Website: home-depot
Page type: customer-info-address
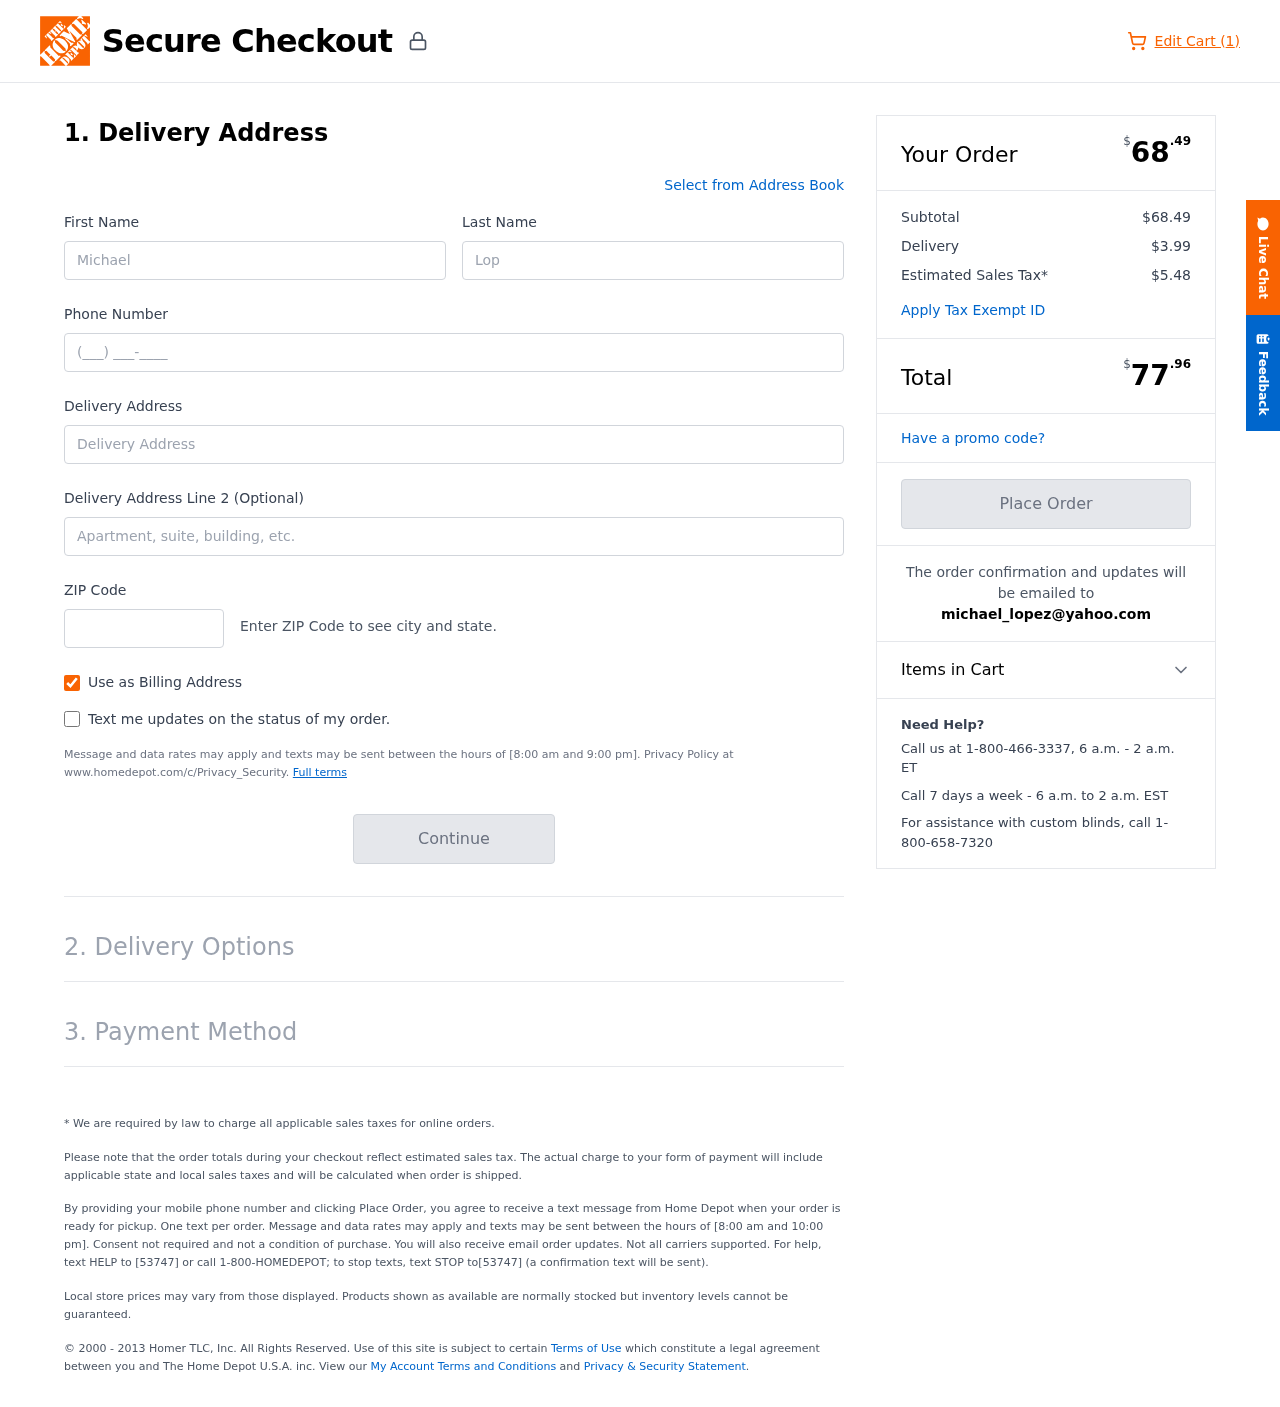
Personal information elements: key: PII_EMAIL
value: michael_lopez@yahoo.com
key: PII_FIRSTNAME
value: Michael
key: PII_LASTNAME
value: Lopez
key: PII_PHONE
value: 2099735211
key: PII_POSTCODE
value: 31395
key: PII_STREET
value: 7928 Andrea Springs Apt. 313
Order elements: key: ORDER_NUM_ITEMS
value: Edit Cart (1)
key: ORDER_SUBTOTAL_HEADER
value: $68.49
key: ORDER_SUBTOTAL
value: $68.49
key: ORDER_SHIPPING_COST
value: $3.99
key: ORDER_TAX
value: $5.48
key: ORDER_TOTAL2
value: $77.96